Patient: sex M, age 49
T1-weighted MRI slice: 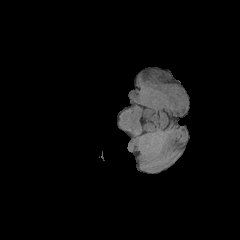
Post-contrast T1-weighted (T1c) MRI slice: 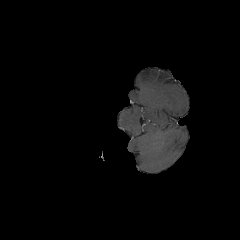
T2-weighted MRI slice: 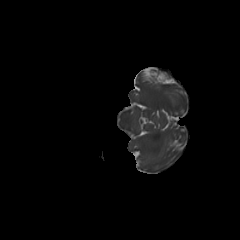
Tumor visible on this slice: no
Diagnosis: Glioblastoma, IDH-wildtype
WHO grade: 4